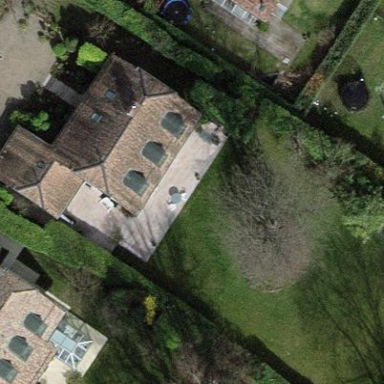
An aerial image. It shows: Garden enclosed by fence.